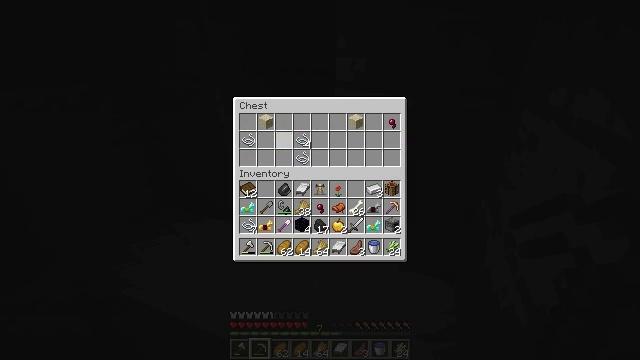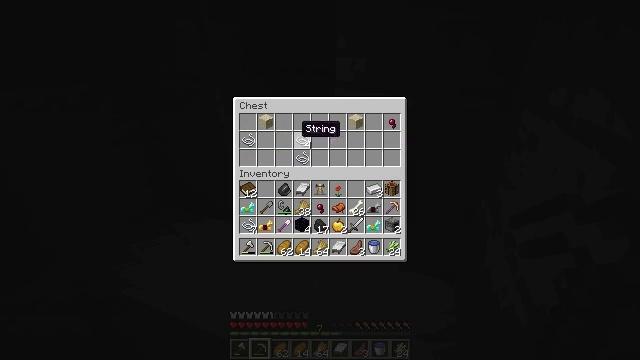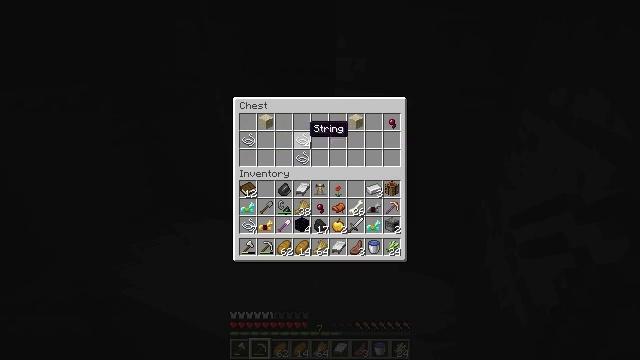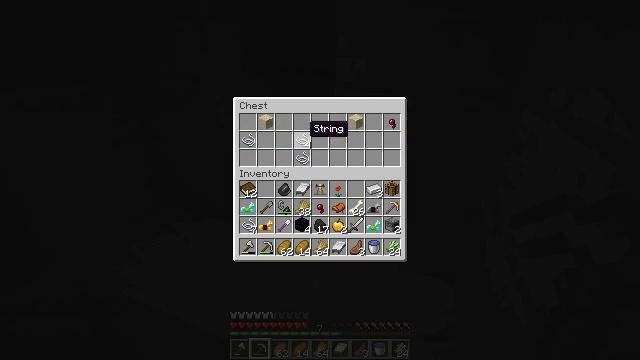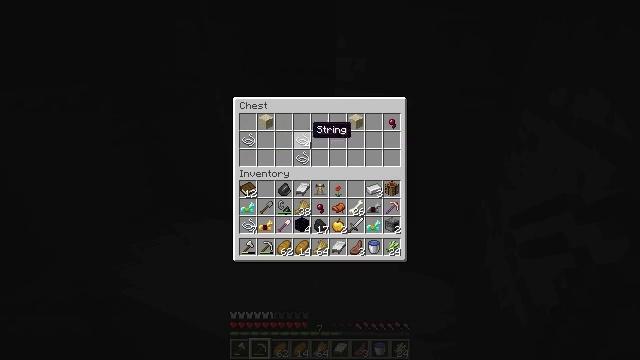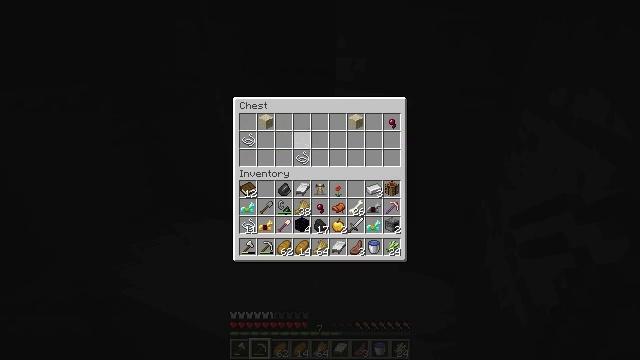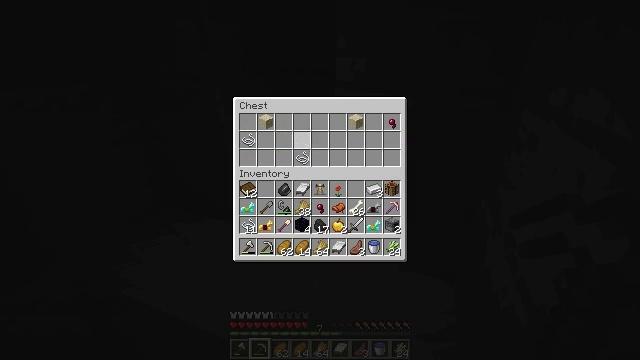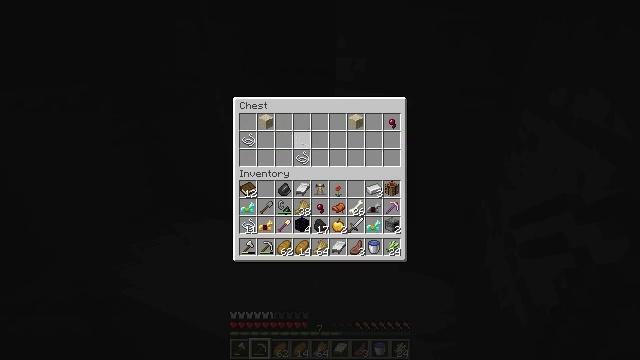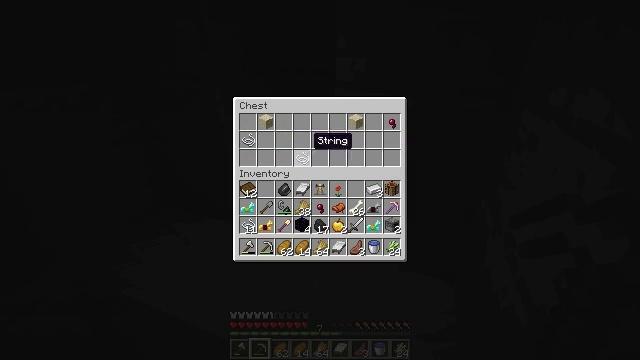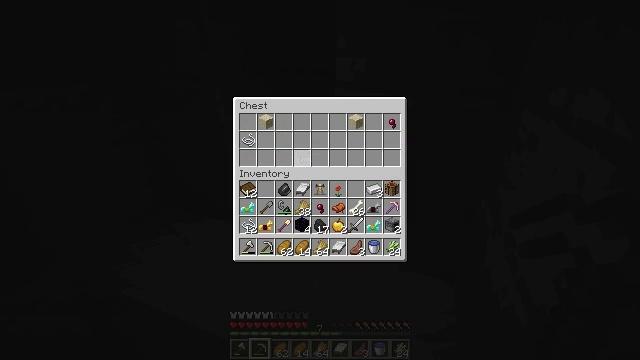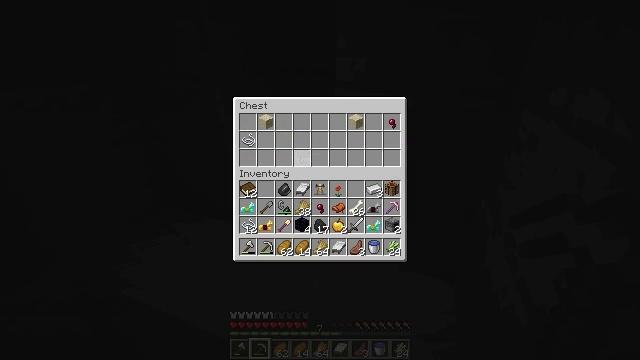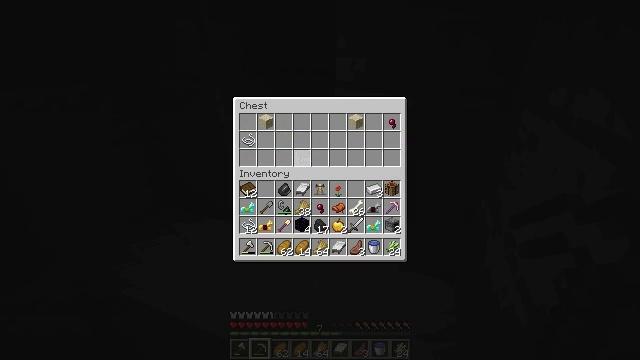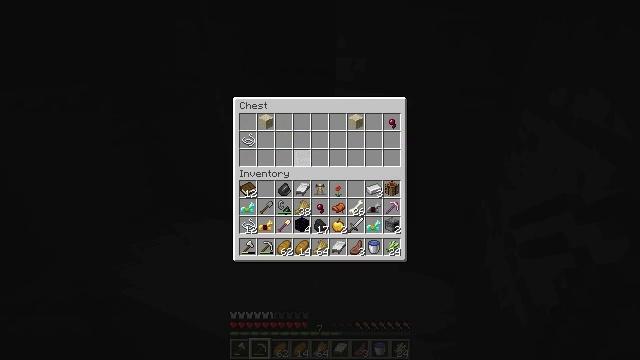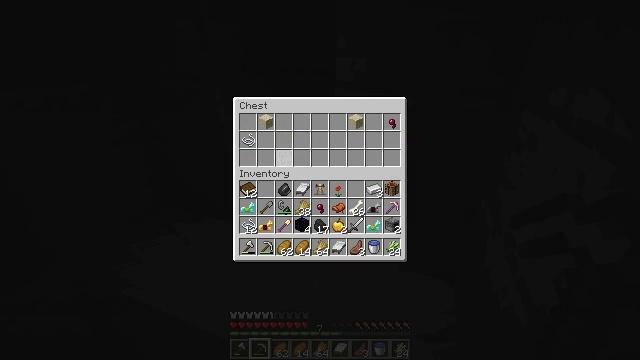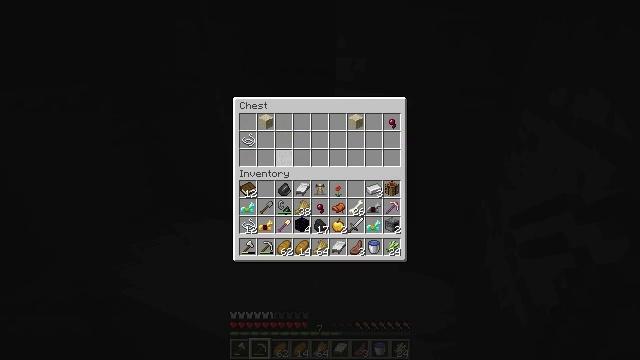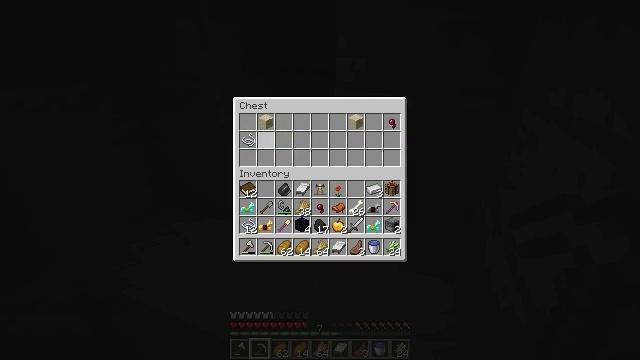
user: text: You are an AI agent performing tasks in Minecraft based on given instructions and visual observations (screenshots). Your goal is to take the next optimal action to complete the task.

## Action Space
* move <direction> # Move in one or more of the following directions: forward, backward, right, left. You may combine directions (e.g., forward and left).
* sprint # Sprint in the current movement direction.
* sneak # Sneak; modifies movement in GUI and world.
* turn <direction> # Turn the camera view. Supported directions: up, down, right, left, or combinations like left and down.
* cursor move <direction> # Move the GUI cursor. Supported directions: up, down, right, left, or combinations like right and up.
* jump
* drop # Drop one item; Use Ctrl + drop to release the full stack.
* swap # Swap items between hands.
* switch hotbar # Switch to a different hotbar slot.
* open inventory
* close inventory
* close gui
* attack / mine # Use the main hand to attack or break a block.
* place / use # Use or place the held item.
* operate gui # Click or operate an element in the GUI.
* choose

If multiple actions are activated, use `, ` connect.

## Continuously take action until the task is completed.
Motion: motion action
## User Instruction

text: Destroy the TNT to retrieve it.
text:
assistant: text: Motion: sneak, operate gui
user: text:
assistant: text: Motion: sneak, cursor move right, operate gui
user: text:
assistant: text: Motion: sneak
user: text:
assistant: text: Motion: sneak
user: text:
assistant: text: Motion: sneak, operate gui
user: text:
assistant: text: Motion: sneak, operate gui
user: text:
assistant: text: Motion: sneak, operate gui
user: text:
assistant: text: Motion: sneak
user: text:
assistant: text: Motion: sneak, operate gui
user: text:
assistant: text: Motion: sneak, operate gui
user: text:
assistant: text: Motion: sneak, operate gui
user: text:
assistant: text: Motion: sneak
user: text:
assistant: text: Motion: sneak, operate gui
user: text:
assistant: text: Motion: sneak, cursor move left, operate gui
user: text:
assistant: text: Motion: sneak, cursor move left and up, operate gui
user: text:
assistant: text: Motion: sneak
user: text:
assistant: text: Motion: sneak, operate gui
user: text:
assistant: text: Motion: sneak, operate gui
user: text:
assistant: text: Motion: sneak, operate gui
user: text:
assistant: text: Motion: sneak
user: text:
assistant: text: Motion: sneak
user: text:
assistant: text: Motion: sneak, cursor move right
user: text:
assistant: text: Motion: turn right, close gui
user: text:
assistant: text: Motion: turn right and down, open inventory
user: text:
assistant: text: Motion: no_op
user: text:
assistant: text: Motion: turn up
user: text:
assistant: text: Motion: turn right and up
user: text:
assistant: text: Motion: turn right
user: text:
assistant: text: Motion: turn right
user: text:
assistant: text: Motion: turn right and down